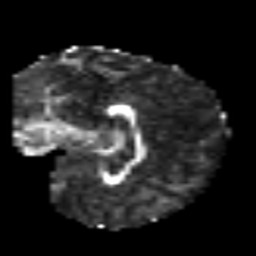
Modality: FA
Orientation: sagittal
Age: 44
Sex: female
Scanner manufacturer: siemens
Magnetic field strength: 3 T
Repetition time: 6.1 s
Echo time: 0.101 s